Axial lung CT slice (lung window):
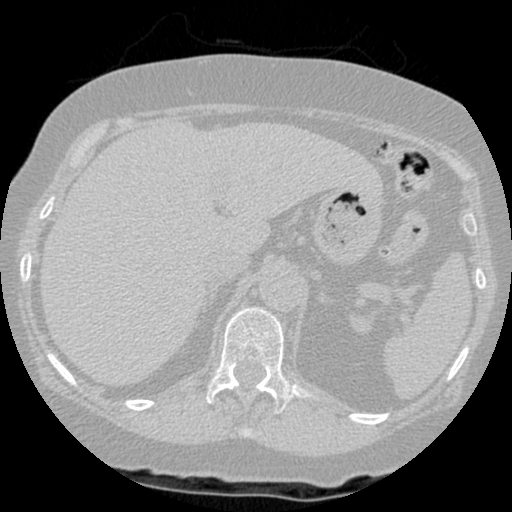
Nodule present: no